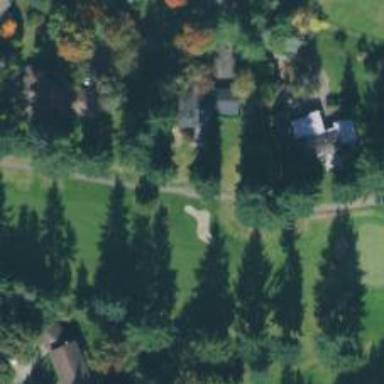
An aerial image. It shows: Footpath that serves as golf cartpath.